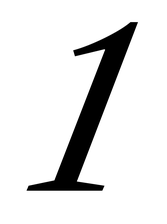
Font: LibreCaslonText-Italic_Italic